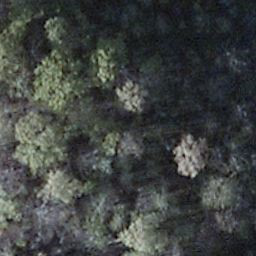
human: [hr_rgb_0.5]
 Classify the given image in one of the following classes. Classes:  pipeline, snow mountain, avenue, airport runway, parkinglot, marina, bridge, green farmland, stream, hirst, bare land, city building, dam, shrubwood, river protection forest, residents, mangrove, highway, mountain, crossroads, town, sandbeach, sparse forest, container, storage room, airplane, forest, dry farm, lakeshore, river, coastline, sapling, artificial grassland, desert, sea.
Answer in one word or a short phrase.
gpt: shrubwood